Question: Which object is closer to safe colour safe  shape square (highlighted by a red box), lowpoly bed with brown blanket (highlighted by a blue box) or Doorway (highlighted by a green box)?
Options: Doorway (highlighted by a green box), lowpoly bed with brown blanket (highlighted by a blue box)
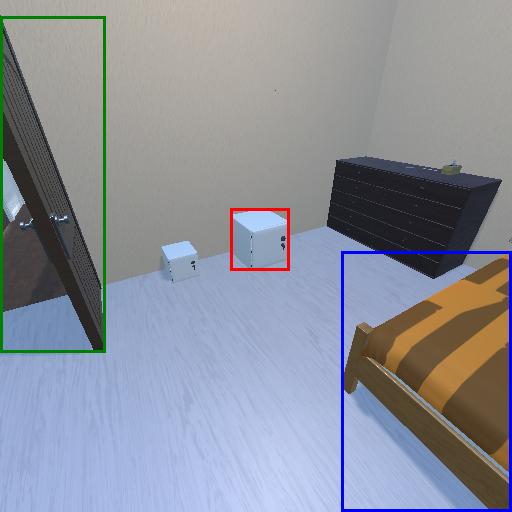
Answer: Doorway (highlighted by a green box)